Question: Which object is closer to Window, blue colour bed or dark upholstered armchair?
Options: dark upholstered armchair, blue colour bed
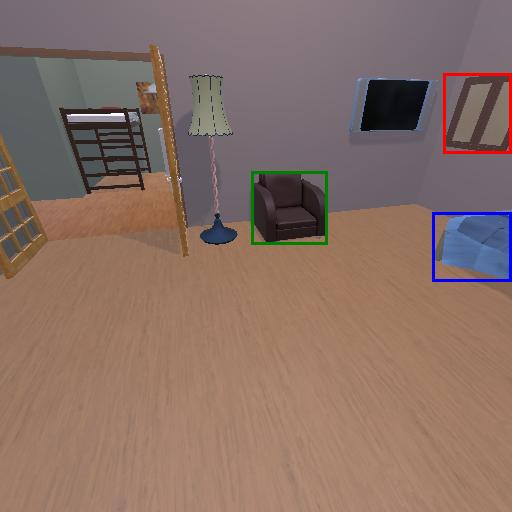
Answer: dark upholstered armchair